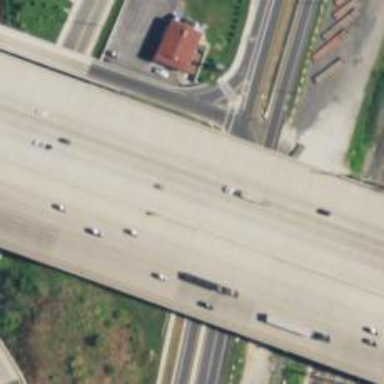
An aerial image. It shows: Motorway bridge with asphalt surface.